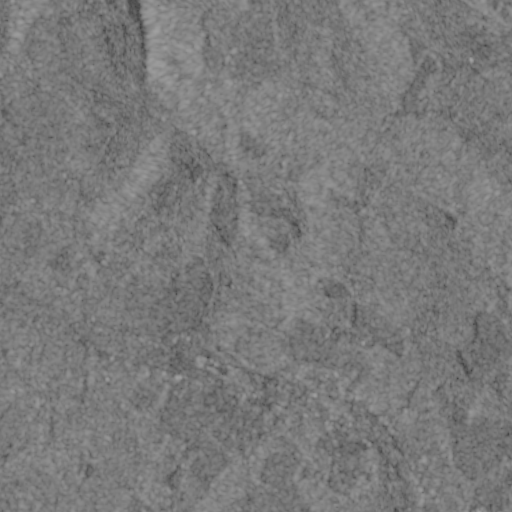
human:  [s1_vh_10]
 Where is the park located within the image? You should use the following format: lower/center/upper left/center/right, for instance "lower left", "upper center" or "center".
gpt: The park is located in the lower center of the image.
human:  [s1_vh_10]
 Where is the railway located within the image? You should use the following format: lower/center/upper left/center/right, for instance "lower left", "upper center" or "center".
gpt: The railway is located in the left of the image.
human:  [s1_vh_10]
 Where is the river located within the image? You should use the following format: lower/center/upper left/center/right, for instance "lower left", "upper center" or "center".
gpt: The river is located in the left of the image.
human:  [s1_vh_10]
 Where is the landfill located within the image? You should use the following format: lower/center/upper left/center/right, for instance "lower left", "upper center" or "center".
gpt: There is no landfill in the image.

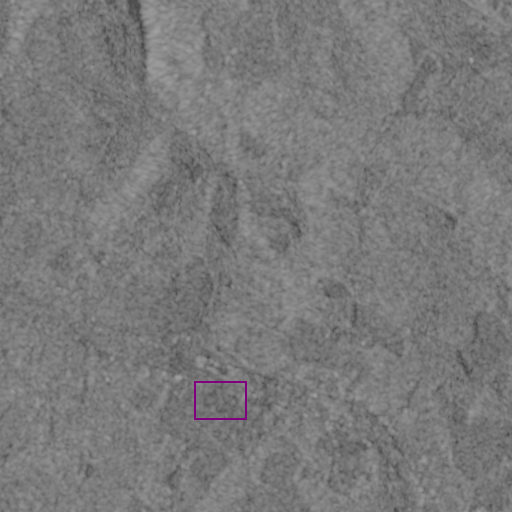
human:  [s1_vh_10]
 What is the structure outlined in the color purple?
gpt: The structure outlined in purple is a park.
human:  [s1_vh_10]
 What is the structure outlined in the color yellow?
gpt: There is no yellow outline.